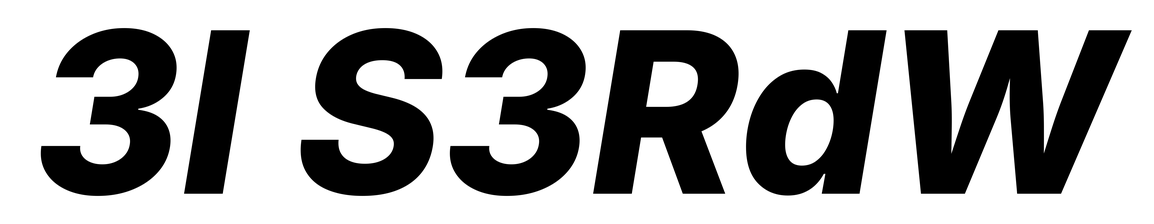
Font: Inter-Italic_ExtraBold_Italic